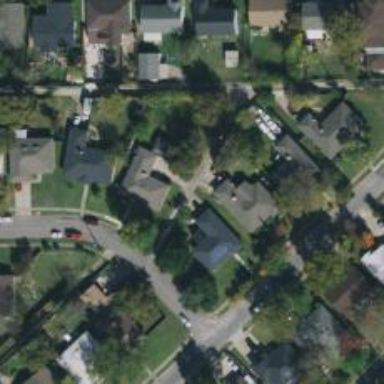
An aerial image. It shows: Alleyway designated as service road.